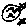
Label: moon